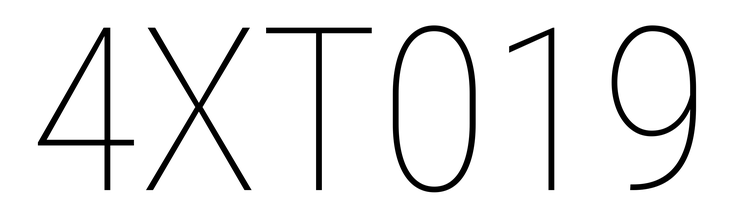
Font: Roboto_Condensed_Thin